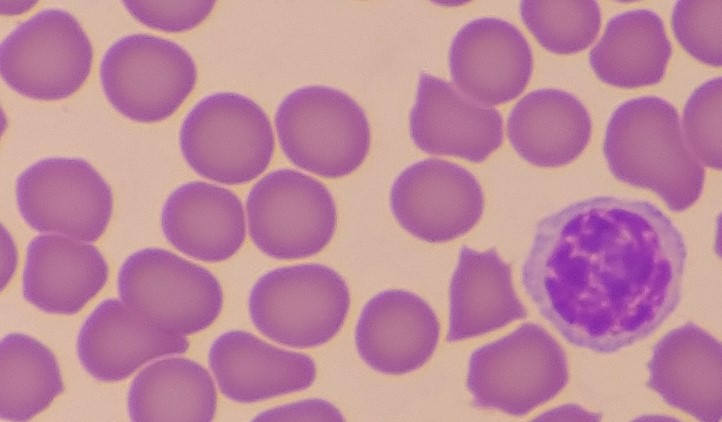
White blood cell type: Lymphocyte